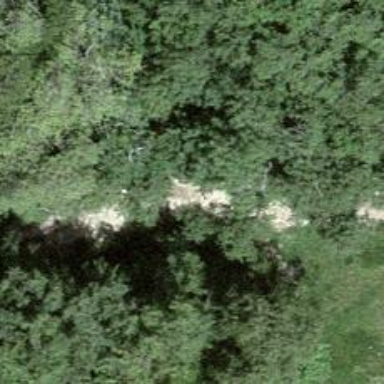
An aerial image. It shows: Ground path with excellent trail visibility.